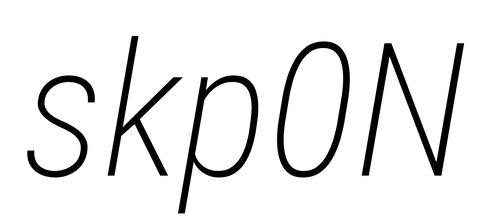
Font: Roboto-Italic_Condensed_ExtraLight_Italic